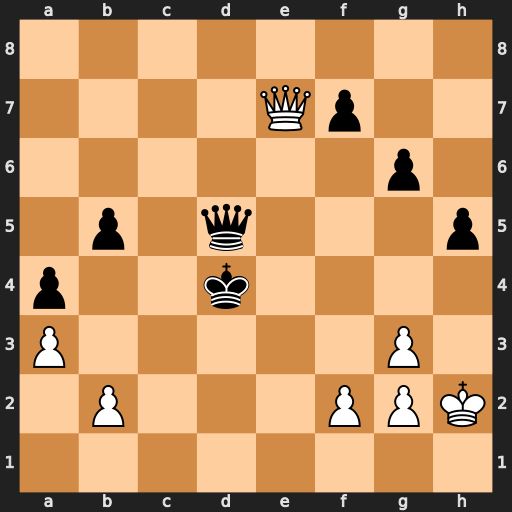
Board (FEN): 8/4Qp2/6p1/1p1q3p/p2k4/P5P1/1P3PPK/8
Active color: w
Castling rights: -
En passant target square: -
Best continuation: Qe3+ Kc4 Qc3#